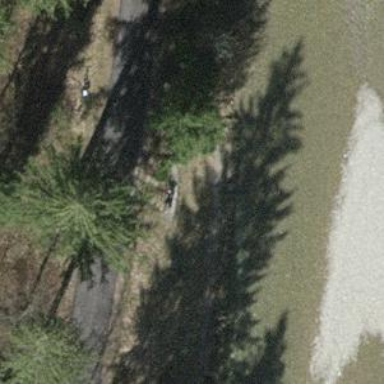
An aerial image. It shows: Brown bench.